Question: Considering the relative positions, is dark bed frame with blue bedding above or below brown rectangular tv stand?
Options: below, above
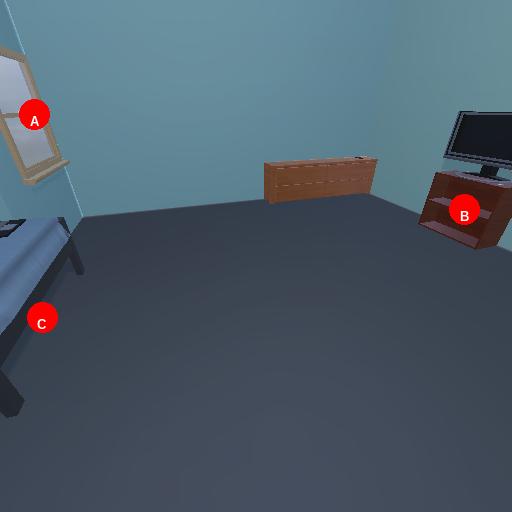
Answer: below